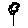
Label: flower